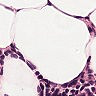
Metastatic tissue present: no